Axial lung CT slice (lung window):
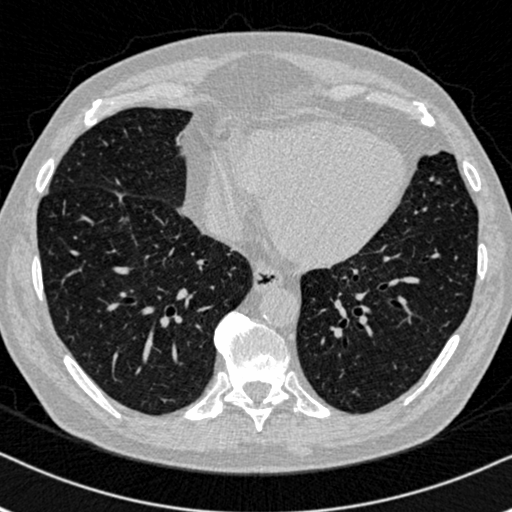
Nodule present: no